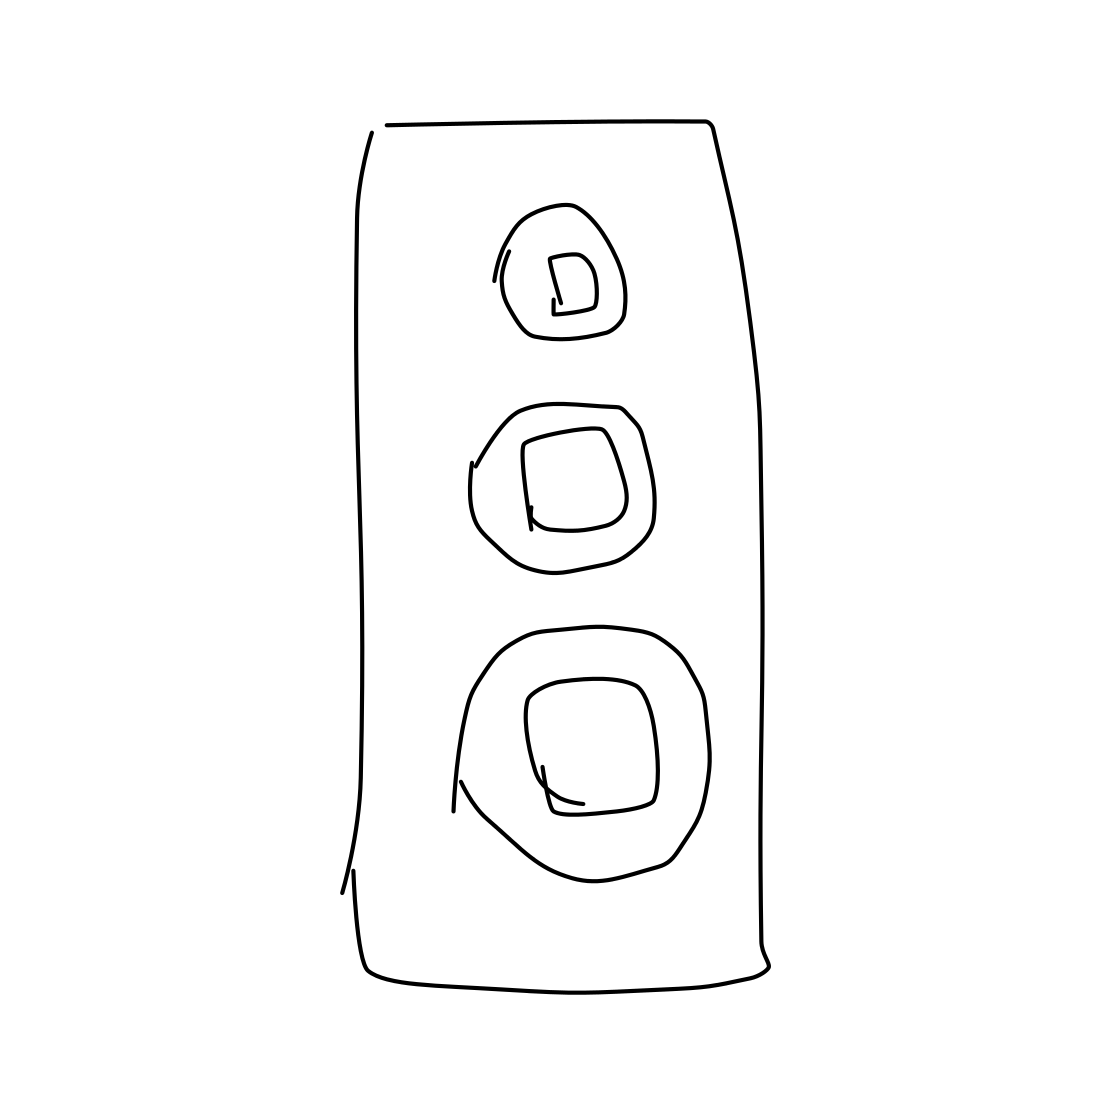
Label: loudspeaker